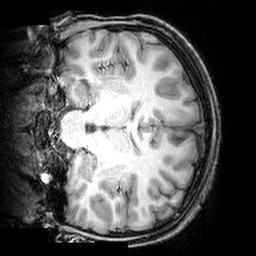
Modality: T1w
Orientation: coronal
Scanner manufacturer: siemens
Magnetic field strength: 3 T
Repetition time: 1.9 s
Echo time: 0.00397 s